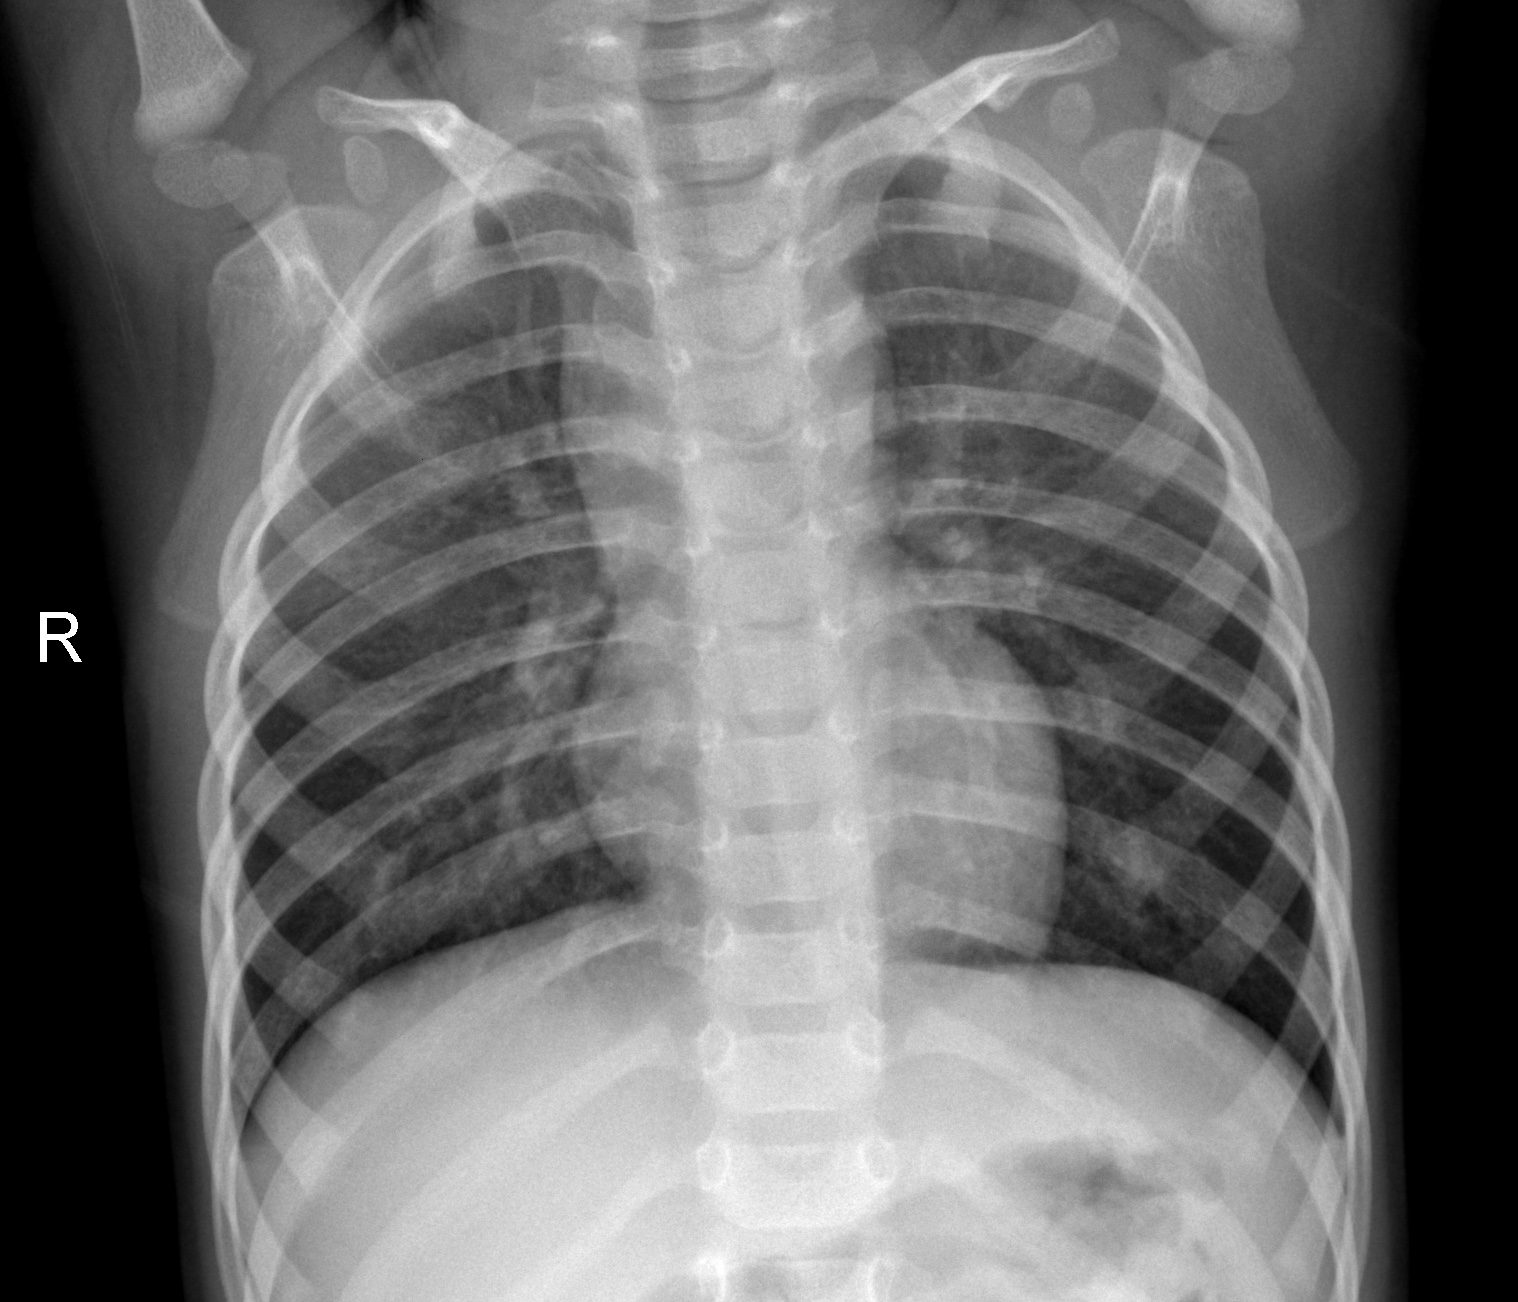
Diagnosis: NORMAL